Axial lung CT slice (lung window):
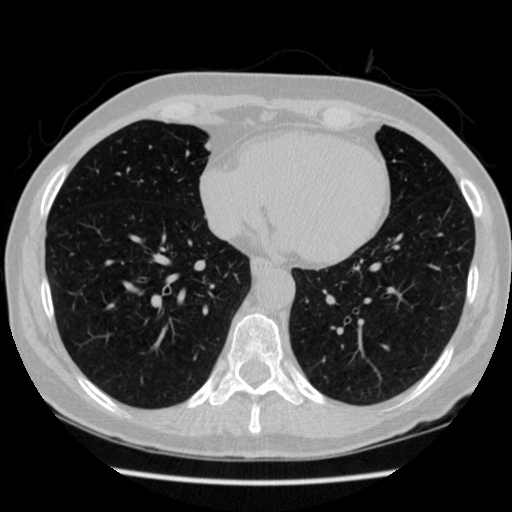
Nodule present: no